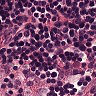
Metastatic tissue present: no